Question: When I create table that engine is MyISAM in Azure database for Mysql, Got Error "ERROR 1030 (HY000): Got error 1 from storage engine"
How do I fix it?
or can I use MyISAM table in Azure database for MySQL?

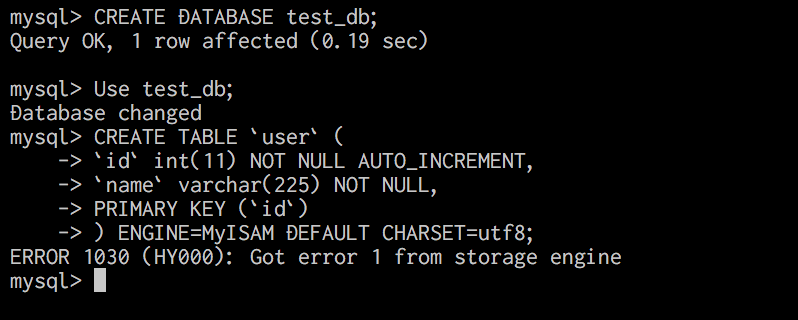
Answer: Correct - MYISAM is not supported in Azure Database for MySQL, primarily due to the lack of transaction support which can potentially lead to data loss. This is one of the reasons MySQL switched over to InnoDB as the default.
Jason
Azure DB for MySQL team